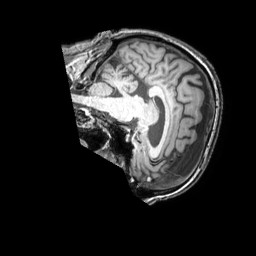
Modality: T1w
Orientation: sagittal
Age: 74
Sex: male
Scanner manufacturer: philips
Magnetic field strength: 3 T
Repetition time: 0.009875 s
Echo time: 0.004594 s